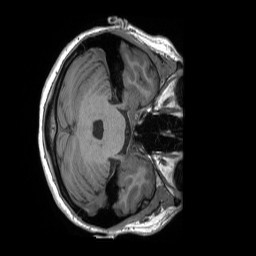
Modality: T1w
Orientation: axial
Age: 32
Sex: female
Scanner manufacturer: siemens
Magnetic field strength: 3 T
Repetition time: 2.4 s
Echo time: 0.00224 s